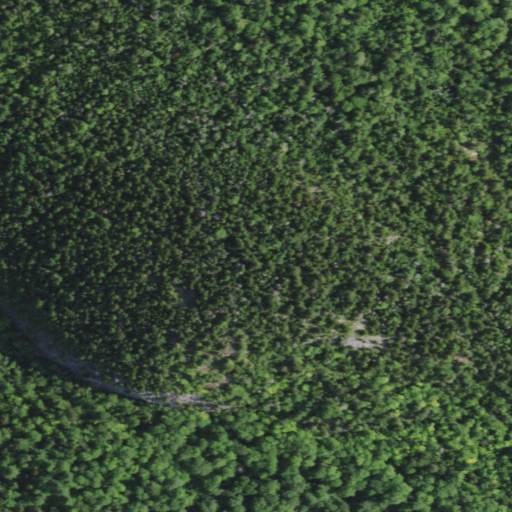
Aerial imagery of mountain in New York named Owl Pate containing evergreen forest, deciduous forest, and mixed forest